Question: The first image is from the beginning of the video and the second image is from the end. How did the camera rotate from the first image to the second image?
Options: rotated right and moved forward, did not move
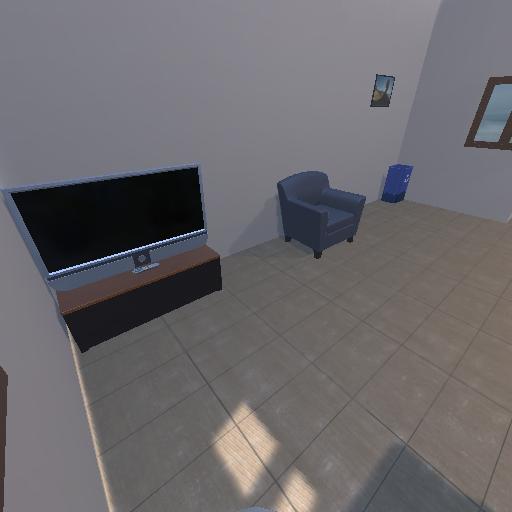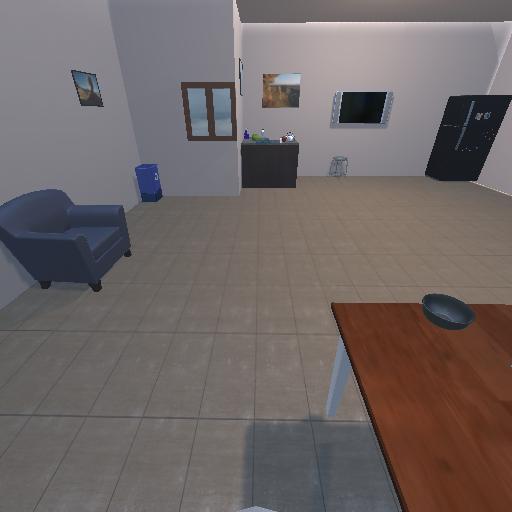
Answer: rotated right and moved forward